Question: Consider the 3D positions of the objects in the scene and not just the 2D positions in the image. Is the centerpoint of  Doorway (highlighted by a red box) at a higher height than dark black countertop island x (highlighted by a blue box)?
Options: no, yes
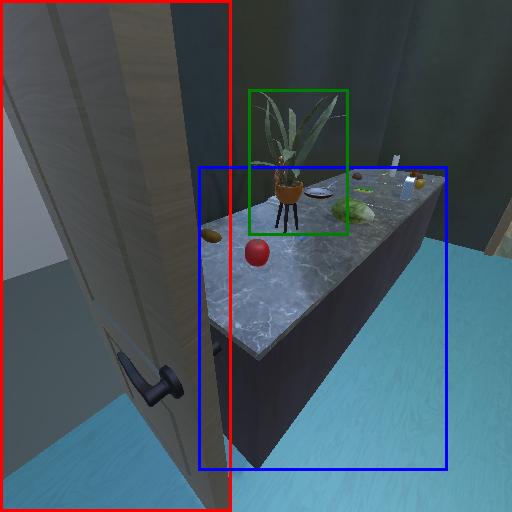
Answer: no